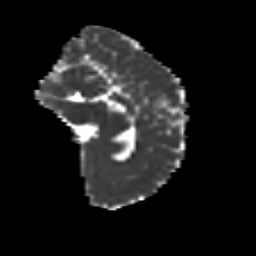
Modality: MD
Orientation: sagittal
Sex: female
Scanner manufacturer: siemens
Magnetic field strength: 3 T
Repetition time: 5 s
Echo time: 0.071 s